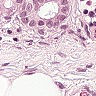
Metastatic tissue present: yes